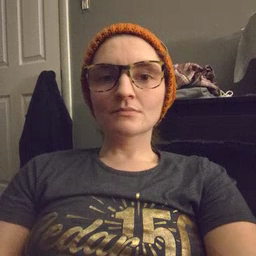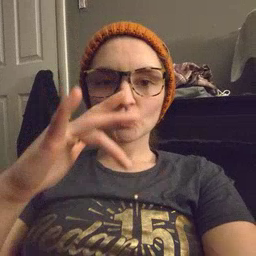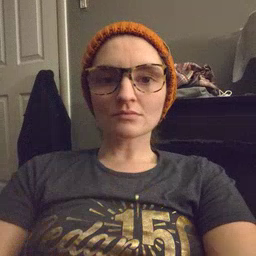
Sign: touch